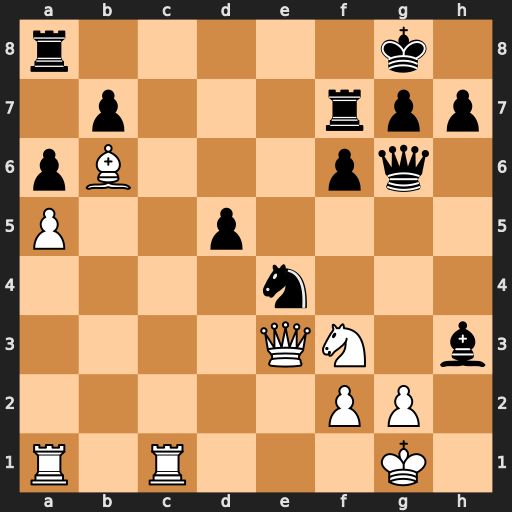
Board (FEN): r5k1/1p3rpp/pB3pq1/P2p4/4n3/4QN1b/5PP1/R1R3K1
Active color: w
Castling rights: -
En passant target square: -
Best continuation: Nh4 Qg4 Qxh3 Qxh3 gxh3